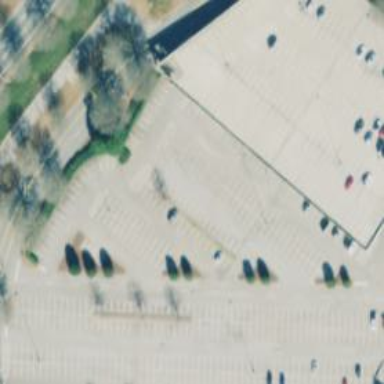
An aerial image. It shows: Multi-storey parking facility located near retail building.